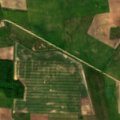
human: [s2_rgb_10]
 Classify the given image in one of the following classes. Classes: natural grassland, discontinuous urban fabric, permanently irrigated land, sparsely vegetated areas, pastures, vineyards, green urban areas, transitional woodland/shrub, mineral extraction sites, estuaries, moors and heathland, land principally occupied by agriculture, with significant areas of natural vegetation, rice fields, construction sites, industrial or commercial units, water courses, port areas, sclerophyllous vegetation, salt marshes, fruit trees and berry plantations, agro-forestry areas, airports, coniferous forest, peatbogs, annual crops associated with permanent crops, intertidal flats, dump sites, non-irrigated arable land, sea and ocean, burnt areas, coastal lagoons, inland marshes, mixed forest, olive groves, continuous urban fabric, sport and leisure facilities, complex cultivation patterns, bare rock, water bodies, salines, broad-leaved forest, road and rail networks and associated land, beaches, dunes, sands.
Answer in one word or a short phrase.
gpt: non-irrigated arable land, pastures